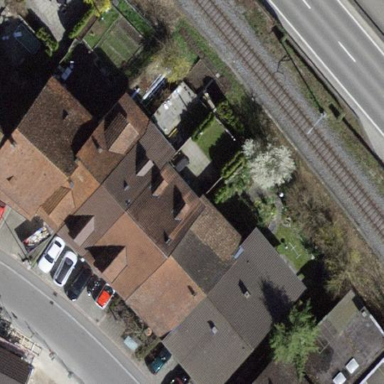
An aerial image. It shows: Building with tile roof.